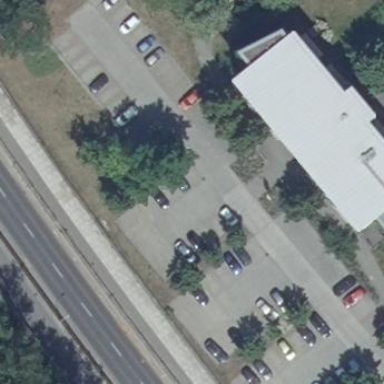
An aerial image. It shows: Parking area with grass paver surface.